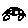
Label: car